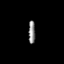
Tissue: lung
Cell type: Epithelial cells
Senescence score: 0.1382
Nuclear area (px): 151
Mean DAPI intensity: 140.768